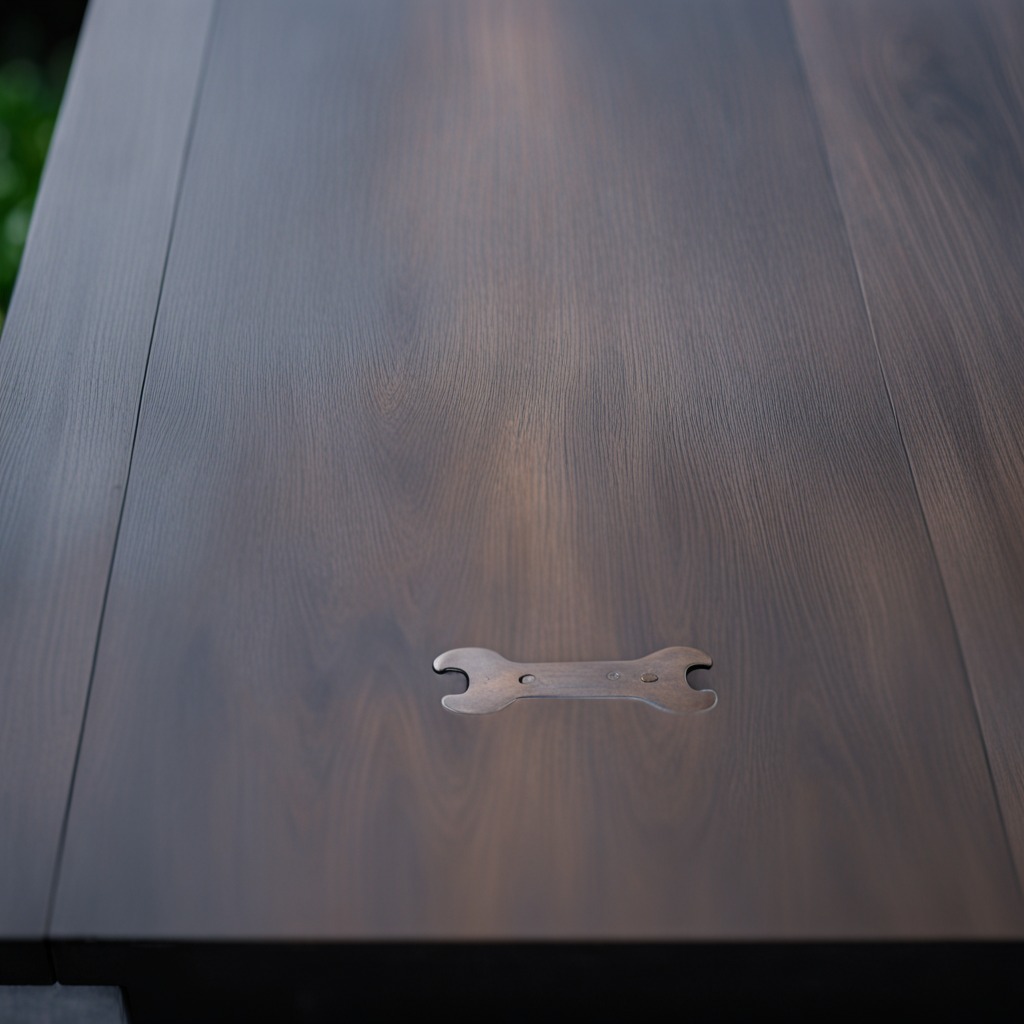
An old wrench is lying on a table.